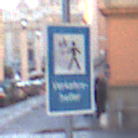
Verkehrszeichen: Verkehrshelfer
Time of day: SunriseSunset
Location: Outdoor (Urban)
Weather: Clear
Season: NotSpecified
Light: Natural